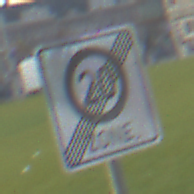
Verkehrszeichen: EndeZone20
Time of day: MorningAfternoon
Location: Outdoor (Suburban)
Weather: PartlyCloudy
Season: NotSpecified
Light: Natural